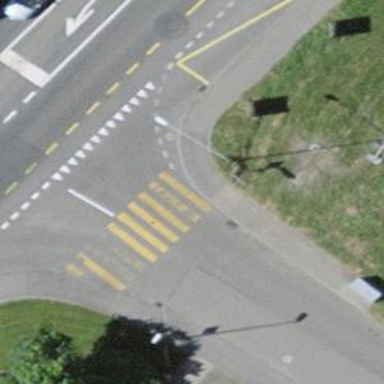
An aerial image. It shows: Kerb serving as barrier.